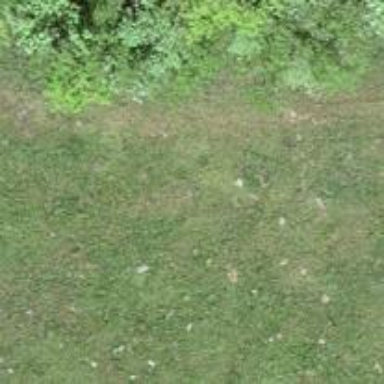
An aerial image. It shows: Path covered in grass.